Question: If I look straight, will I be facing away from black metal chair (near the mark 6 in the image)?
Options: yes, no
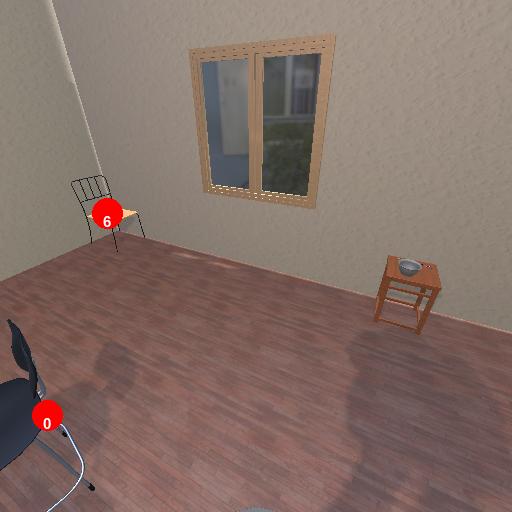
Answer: yes